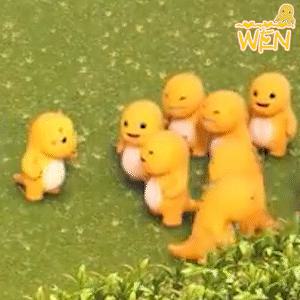
Label: nailong